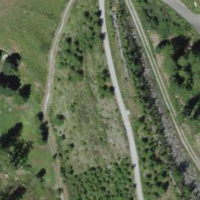
EUNIS habitat code: 43
Species observed at this site:
Campanula barbata